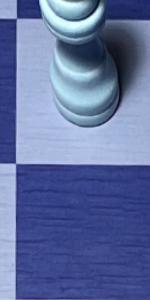
Label: Empty